Question: I find when plotting points using 'scale_size_area' the smallest points are omitted when the data ranges across several magnitudes. Possible bug due to rounding to zero somewhere?
'''
require(ggplot2)
d = data.frame(x=1:4, y=rep(1,4), v=10^(1:4))
ggplot(d, aes(x, y, size=v)) + geom_point() +
geom_text(aes(label = v), size=2, col='red') +
scale_size_area(max_size = 50) +
theme(legend.position = "none")
'''

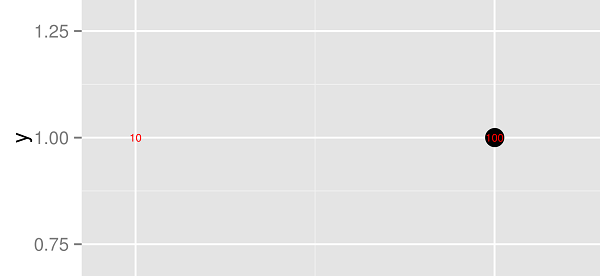
Answer: This does seem to be a bug, thusly therefore I've reported it: <URL>